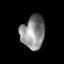
Tissue: skin
Cell type: T cells
Senescence score: 0.2781
Nuclear area (px): 783
Mean DAPI intensity: 136.725